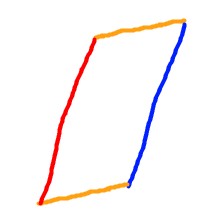
Shape: parallelogram